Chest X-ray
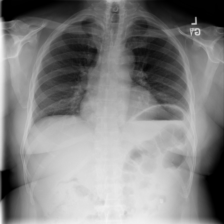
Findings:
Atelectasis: negative
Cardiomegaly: negative
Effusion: negative
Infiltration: negative
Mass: negative
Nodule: negative
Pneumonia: negative
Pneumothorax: negative
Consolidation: negative
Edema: negative
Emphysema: negative
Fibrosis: negative
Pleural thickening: negative
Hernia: negative